RGB frame:
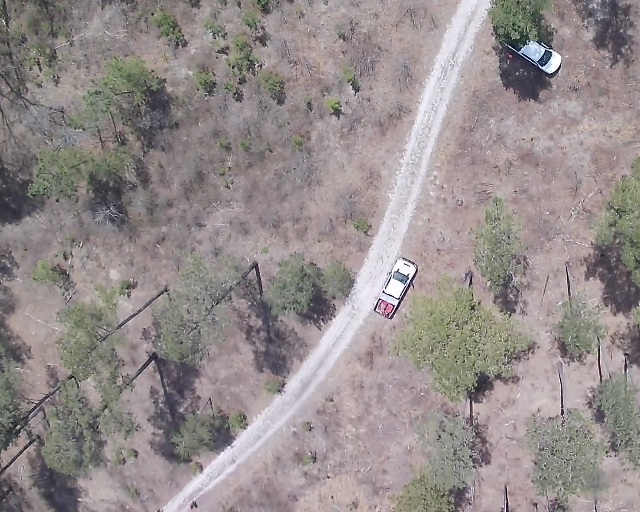
Thermal frame:
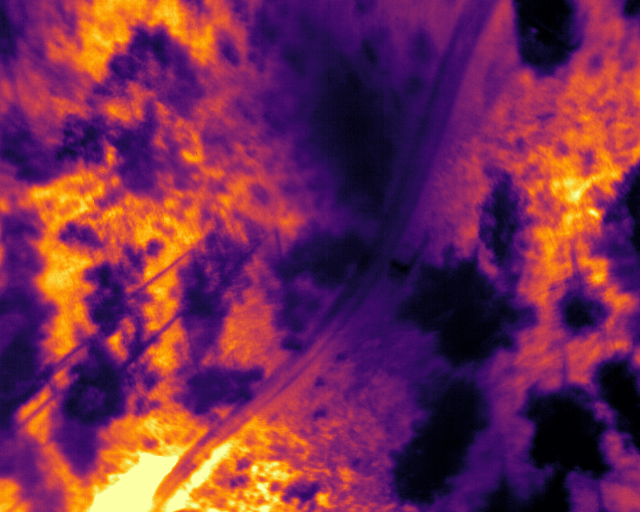
Captured: 2026-02-26 02:32:38
Pixels at or above 80 °C: 1656 (fraction of frame: 0.005054)